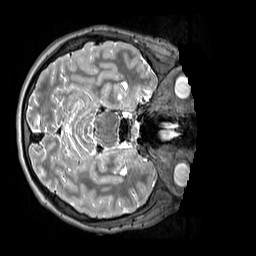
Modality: T2w
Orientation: axial
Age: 13
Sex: female
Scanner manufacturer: siemens
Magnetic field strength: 3 T
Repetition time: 3.2 s
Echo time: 0.408 s